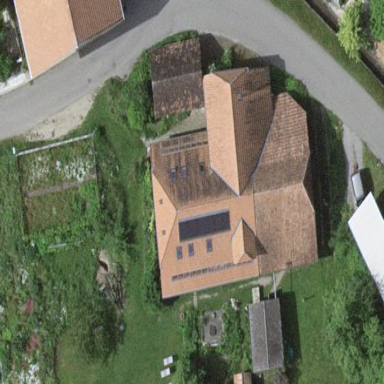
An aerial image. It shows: Farm building.